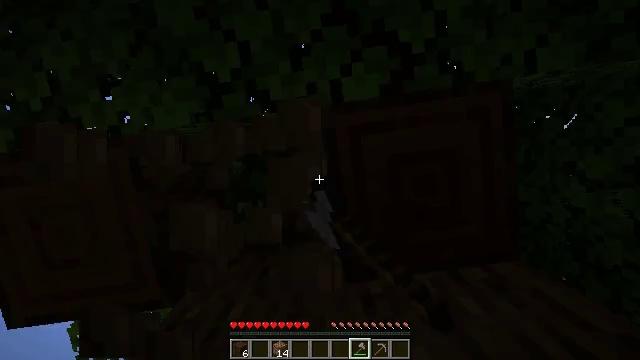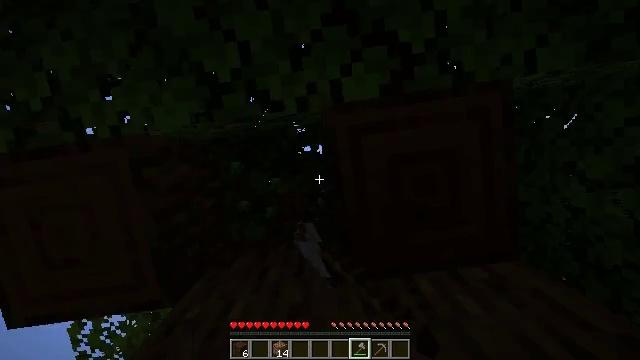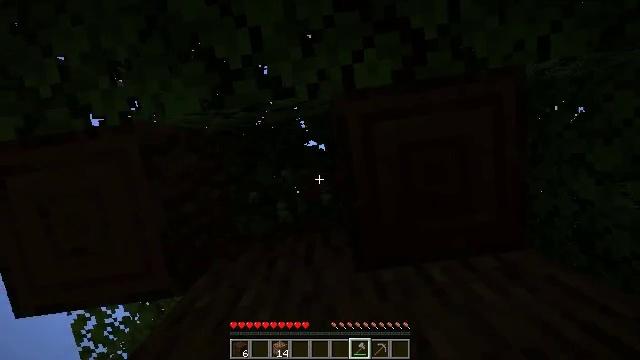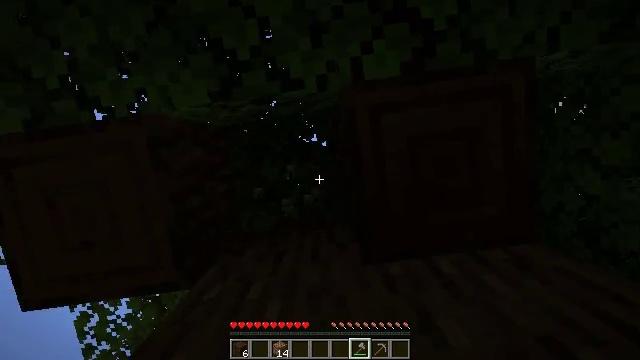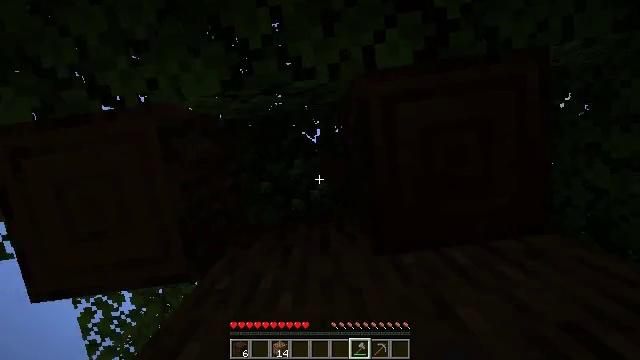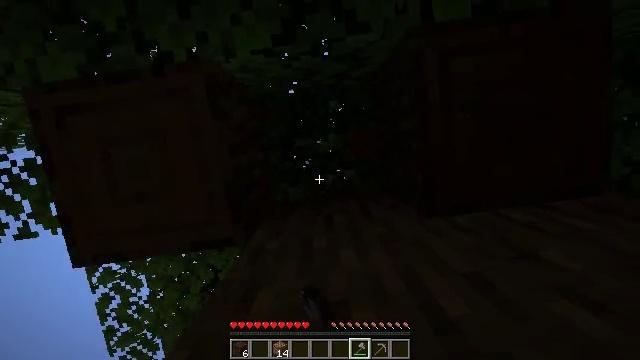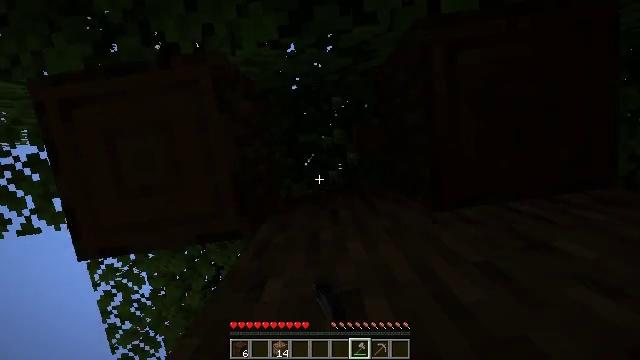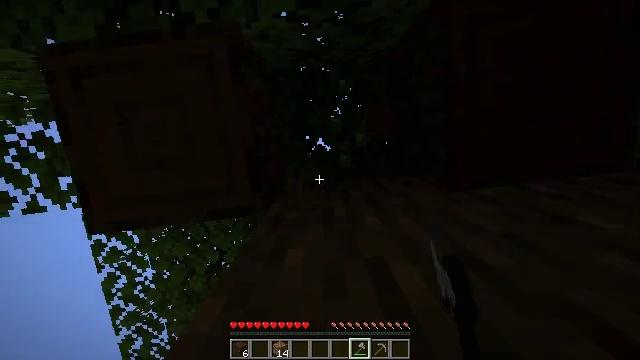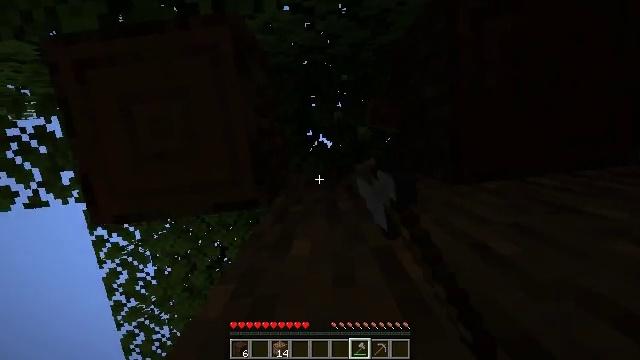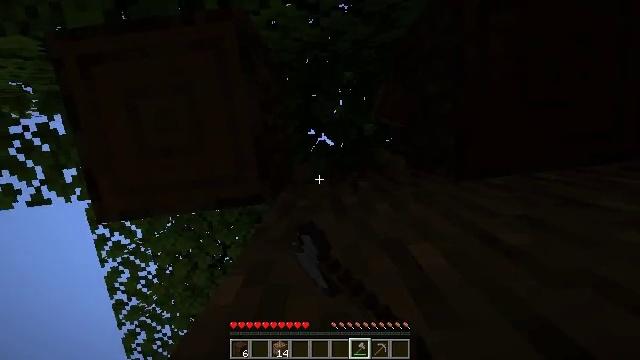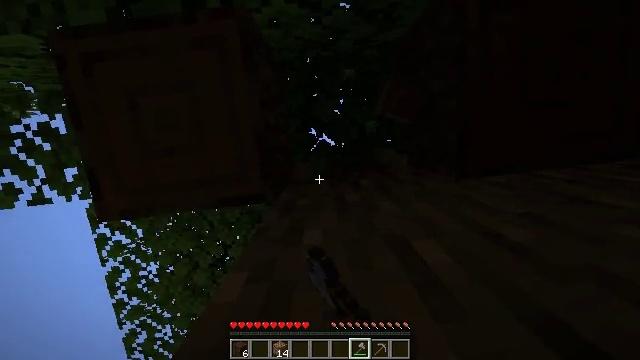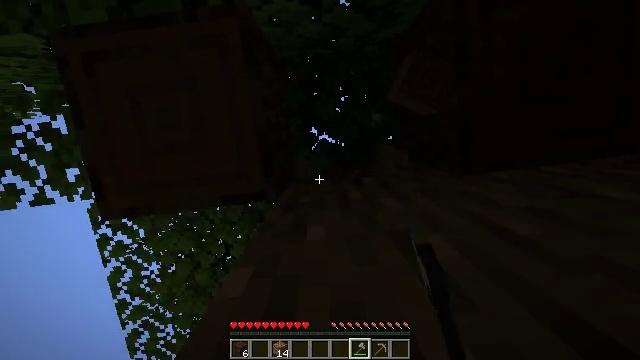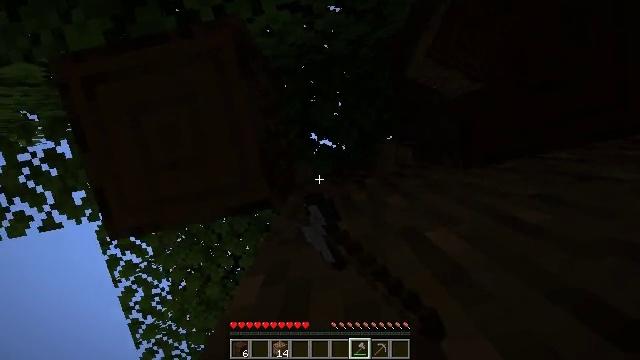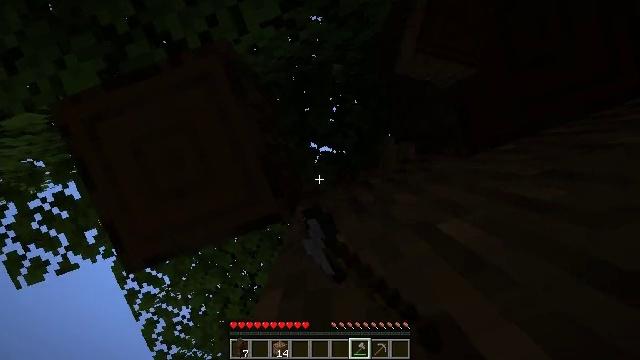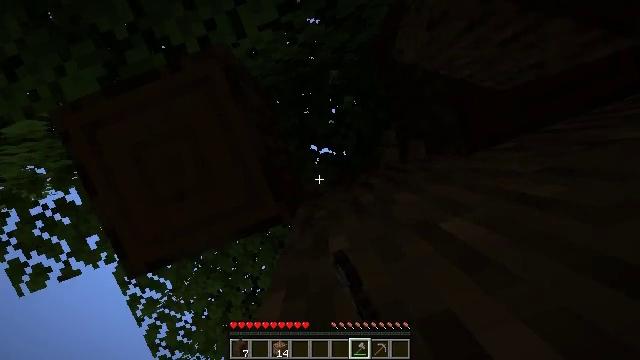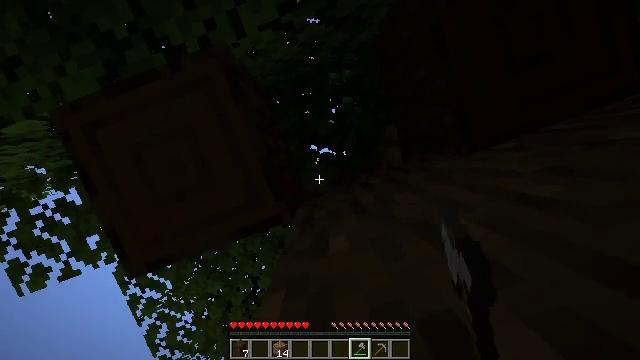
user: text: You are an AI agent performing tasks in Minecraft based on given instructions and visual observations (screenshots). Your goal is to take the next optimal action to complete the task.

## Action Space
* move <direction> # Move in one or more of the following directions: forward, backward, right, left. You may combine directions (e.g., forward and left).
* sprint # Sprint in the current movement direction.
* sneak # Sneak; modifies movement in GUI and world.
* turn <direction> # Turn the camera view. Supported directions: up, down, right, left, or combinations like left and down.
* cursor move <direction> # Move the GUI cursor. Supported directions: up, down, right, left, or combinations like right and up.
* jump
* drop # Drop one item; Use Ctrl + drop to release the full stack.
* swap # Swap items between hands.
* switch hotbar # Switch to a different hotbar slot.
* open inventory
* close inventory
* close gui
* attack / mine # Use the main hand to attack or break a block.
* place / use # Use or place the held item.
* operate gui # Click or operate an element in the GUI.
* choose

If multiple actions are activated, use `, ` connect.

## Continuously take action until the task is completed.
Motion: motion action
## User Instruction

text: Gather dark oak leaves from the canopy.
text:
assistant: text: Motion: attack / mine
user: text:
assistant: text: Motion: move forward and move left, attack / mine
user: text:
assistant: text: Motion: move forward and move left, attack / mine
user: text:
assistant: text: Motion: move forward and move left, attack / mine
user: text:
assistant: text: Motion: move forward and move left, attack / mine
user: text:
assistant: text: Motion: attack / mine
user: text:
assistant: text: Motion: turn right and down, attack / mine
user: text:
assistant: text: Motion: attack / mine
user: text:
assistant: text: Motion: attack / mine
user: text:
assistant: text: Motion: attack / mine
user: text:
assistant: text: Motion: attack / mine
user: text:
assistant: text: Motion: turn left and up, attack / mine
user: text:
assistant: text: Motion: turn left and up, attack / mine
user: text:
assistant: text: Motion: turn left, attack / mine
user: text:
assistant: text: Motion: attack / mine
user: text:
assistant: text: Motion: attack / mine
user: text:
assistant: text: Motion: attack / mine
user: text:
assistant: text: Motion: attack / mine
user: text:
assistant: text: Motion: move left, attack / mine
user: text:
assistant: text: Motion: move left, attack / mine
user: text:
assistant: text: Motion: move left, attack / mine
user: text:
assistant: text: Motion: attack / mine
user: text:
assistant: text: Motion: attack / mine
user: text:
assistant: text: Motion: attack / mine
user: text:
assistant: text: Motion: attack / mine